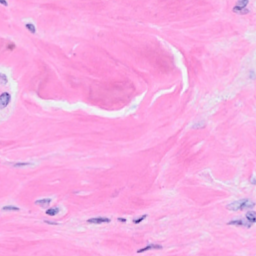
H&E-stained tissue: Breast